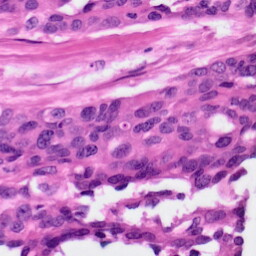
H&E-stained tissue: Ovarian